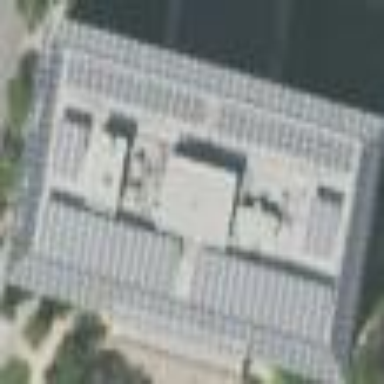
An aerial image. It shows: Civic government office building.